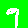
Digit: 9